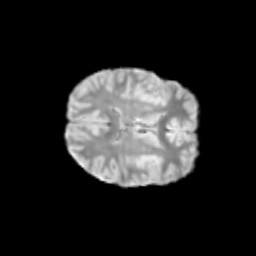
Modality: T2w
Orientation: axial
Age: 11
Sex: female
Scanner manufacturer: siemens
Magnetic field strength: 3 T
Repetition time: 3.8 s
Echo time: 0.07 s